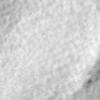
Label: no_change